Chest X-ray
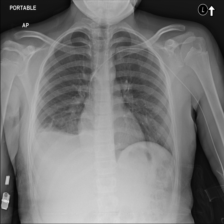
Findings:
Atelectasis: negative
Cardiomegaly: negative
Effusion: positive
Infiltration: negative
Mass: negative
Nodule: negative
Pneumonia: negative
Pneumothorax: negative
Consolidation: negative
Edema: negative
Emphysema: negative
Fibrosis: negative
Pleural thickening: negative
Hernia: negative